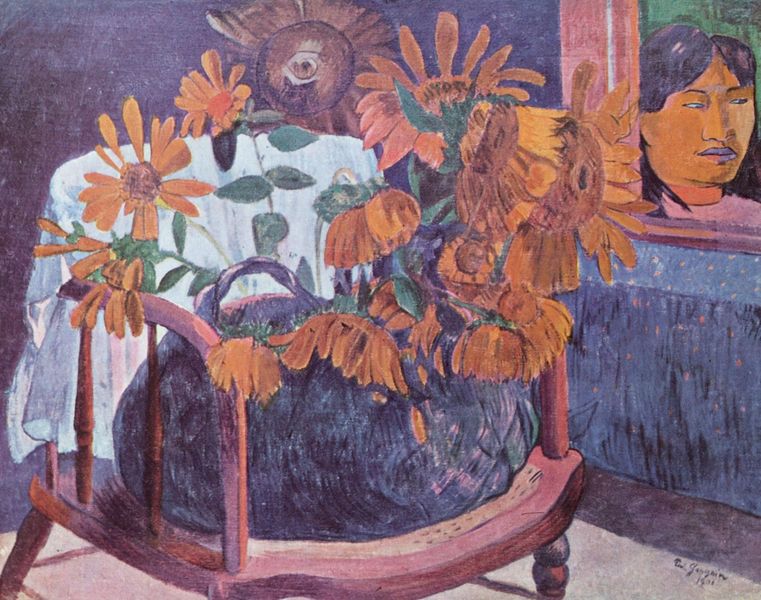
Titel: Stilleben mit Sonnenblumen
Künstler: Paul Gauguin
Standort: Sankt Petersburg
Institution: Eremitage
Schlagwörter: blau, blätter, dunkel, gemälde, kopf, mann, schatten, weiß, gelb, grün, mädchen, ocker, blume, blumen, braun, bunt, fenster, frau, haar, hell, hintergrund, holz, licht, mund, orange, raum, schwarz, stuhl, tisch, zimmer, blüte, blüten, dame, haus, rot, tuch, beige, ornament, hemd, wand, falten, gesicht, mensch, rahmen, bild, bildnis, portrait, porträt, signatur, tischdecke, tischtuch, erde, pastos, sonne, boden, auge, haare, interieur, sessel, stoff, decke, blatt, pflanzen, lippe, lippen, rosa, sack, henkel, krug, kürbis, stilleben, stillleben, vase, beine, hellblau, topf, bein, armlehne, schlafen, blumenvase, lehne, sitz, moderne, farben, farbe, lila, violett, hocker, büste, korb, faltenwurf, exotisch, striche, strauß, gauguin, verblüht, südsee, gogh, lehnstuhl, fensterrahmen, paul, stengel, asien, tete, fliesen, kugel, tasche, stängel, stäbe, armlehnen, verwelkt, stuhlbein, stuhlbeine, gaugin, welken, chaise, chambre, planzen, leuchtend, femme, fenetre, fleurs, globus, welt, hol, fleur, gedrechselt, bleu, sonnenblume, fauteuil, paul gauguin, huile, indianer, paul gaugin, tahiti, bouquet, linge, orage, plfanze, visage, sonnenblumen, table, frauenkopf, entspannen, stofftuch, haasre, cadre, plant, tahitianerin, gauiguin, ocekr, sonneblumen, vorbeigehen, dehors, tournesol, magarithen, dedans